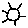
Label: sun